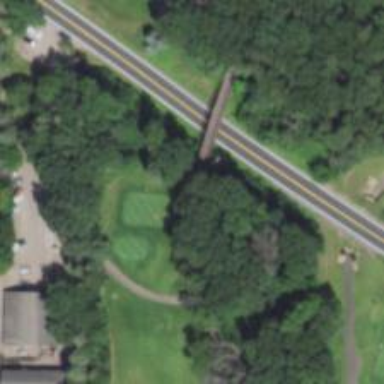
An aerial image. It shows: Path used for both walking and golf.